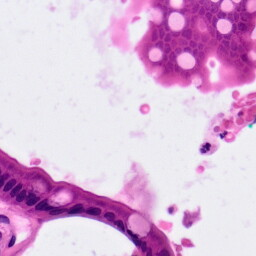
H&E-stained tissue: Pancreatic